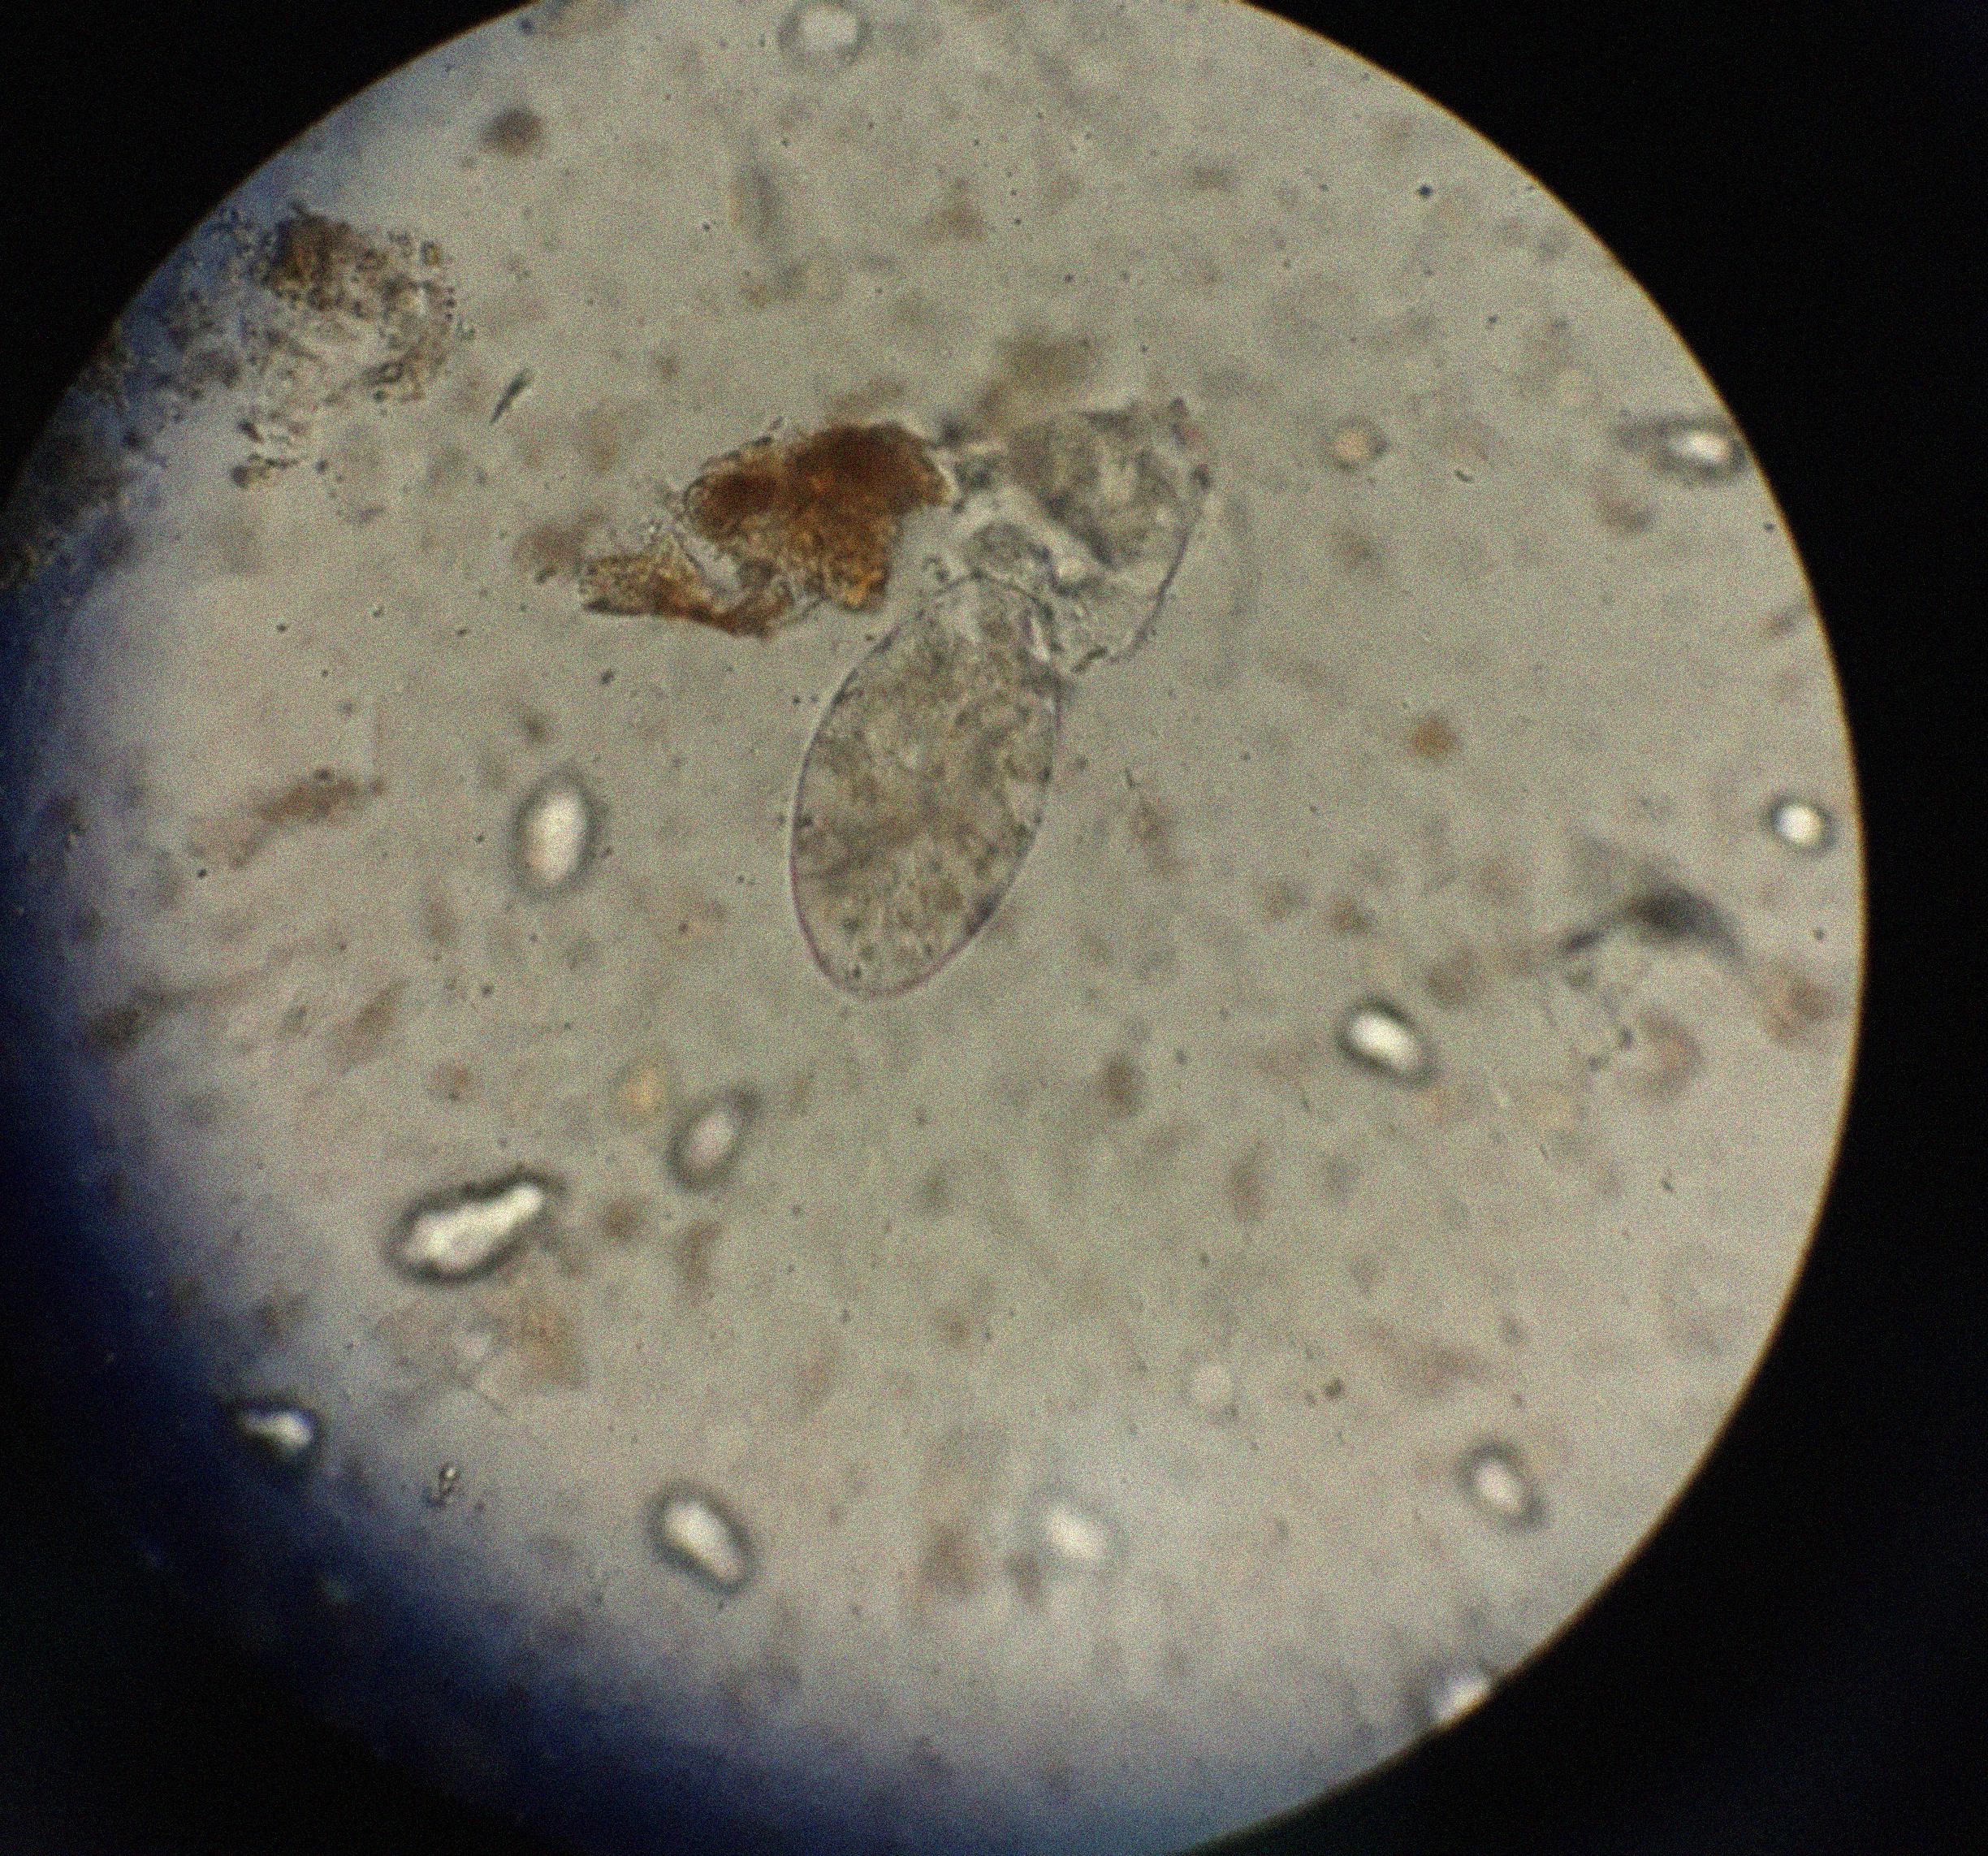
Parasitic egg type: Fasciolopsis buski